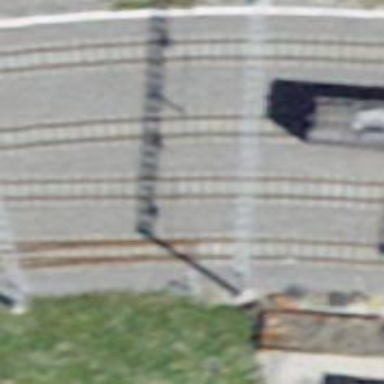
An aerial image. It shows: Narrow-gauge railway service yard with 1 track. The railway is electrified with contact line.